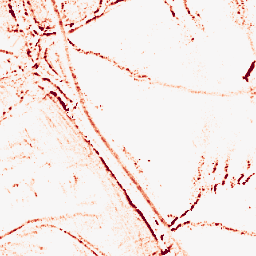
Category: morphological
Decomposition family: morphological_square
Decomposition parameters: operation: opening
size: 5
Upsampling method: linear_exact
Upsampling parameters: scale: 8
Upsampling scale: 8